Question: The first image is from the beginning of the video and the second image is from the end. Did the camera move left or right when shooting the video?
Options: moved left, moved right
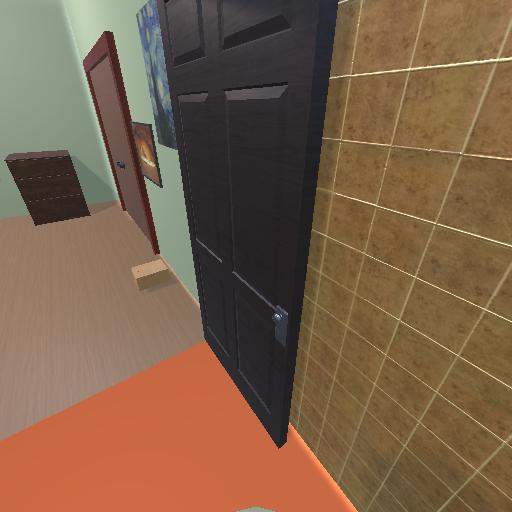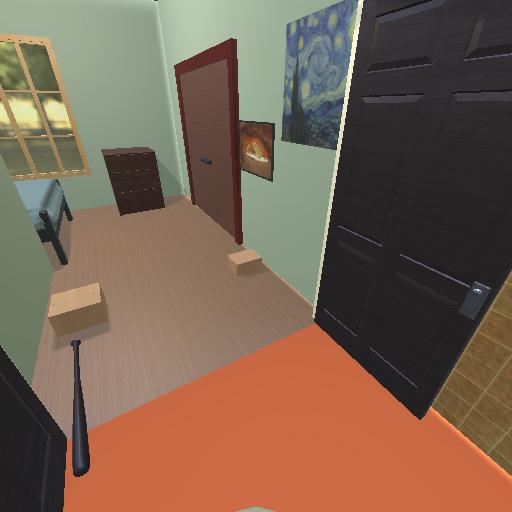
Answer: moved left